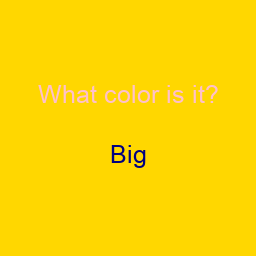
Color: navy
Background color: gold
Question text color: pink